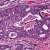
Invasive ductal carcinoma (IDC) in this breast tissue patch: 0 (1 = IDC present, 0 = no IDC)